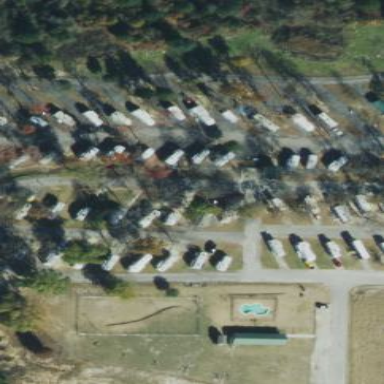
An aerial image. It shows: Caravan site for tourism.